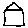
Label: house